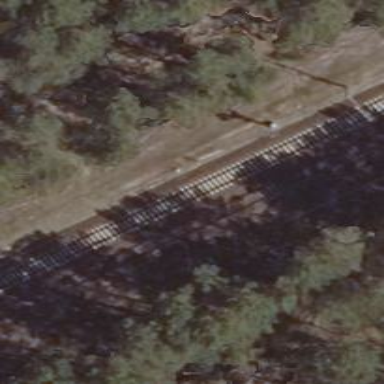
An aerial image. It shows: Railway signal.